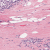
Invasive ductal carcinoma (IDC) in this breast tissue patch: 1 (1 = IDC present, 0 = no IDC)